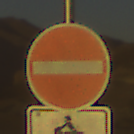
Verkehrszeichen: VerbotDerEinfahrt
Zusatzzeichen unten: EinspurigeFahrzeugeFrei3
Umgebung: Outdoor, Nature
Tageszeit: SunriseSunset
Wetter: Clear
Licht: Natural
Jahreszeit: NotSpecified
Kontrast: HighContrast